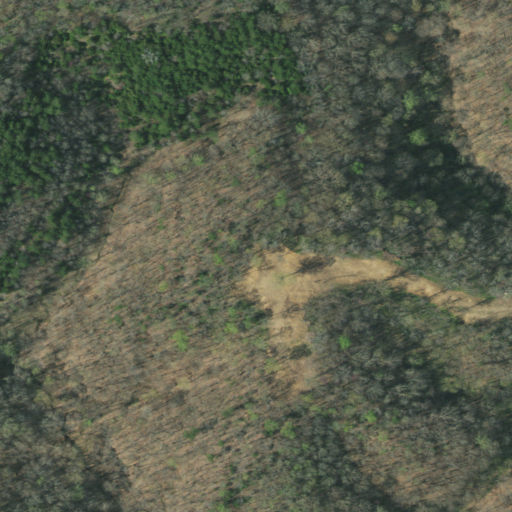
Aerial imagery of mountain in Tennessee named Ellison Knob containing deciduous forest, mixed forest, and evergreen forest